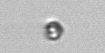
Label: nanoplankton_mix